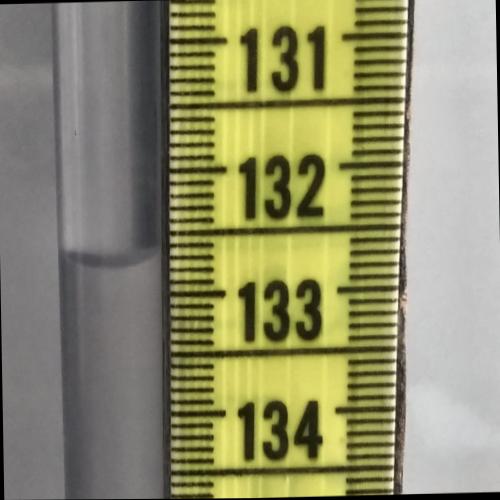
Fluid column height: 132.7 cm